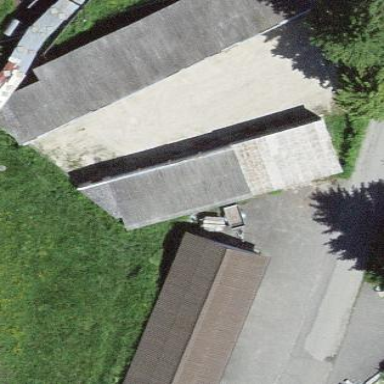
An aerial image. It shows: Garage building.